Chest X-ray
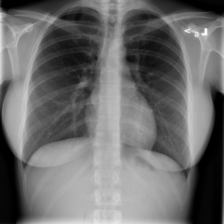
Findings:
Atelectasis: negative
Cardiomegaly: negative
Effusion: negative
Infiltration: positive
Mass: negative
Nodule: negative
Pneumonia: negative
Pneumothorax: negative
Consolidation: negative
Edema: negative
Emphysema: negative
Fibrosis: negative
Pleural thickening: negative
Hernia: negative